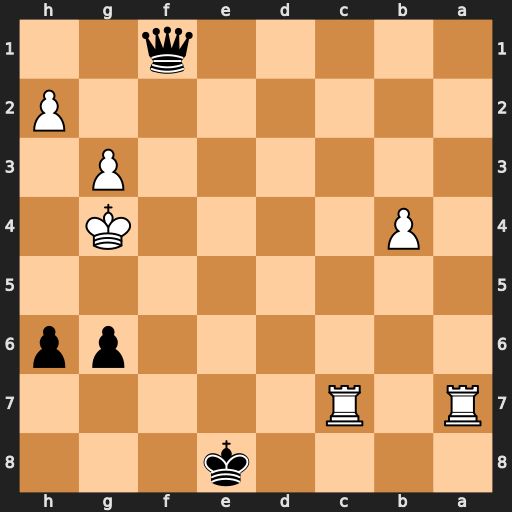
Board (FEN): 4k3/R1R5/6pp/8/1P4K1/6P1/7P/5q2
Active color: b
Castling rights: -
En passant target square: -
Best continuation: Qf5+ Kh4 Qh5#